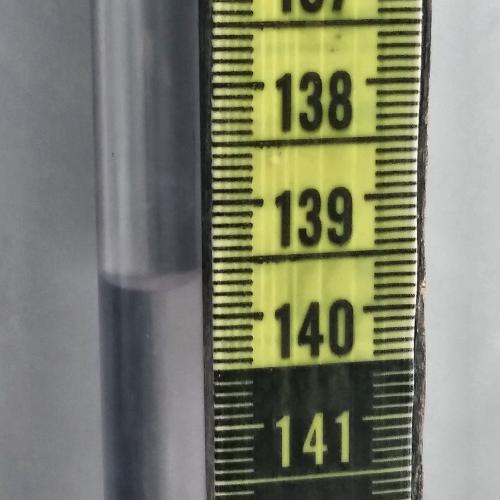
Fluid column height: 139.7 cm